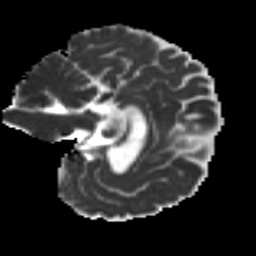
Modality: MD
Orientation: sagittal
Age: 58
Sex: female
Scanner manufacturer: ge
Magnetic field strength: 3 T
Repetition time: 7.8 s
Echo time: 0.0613 s